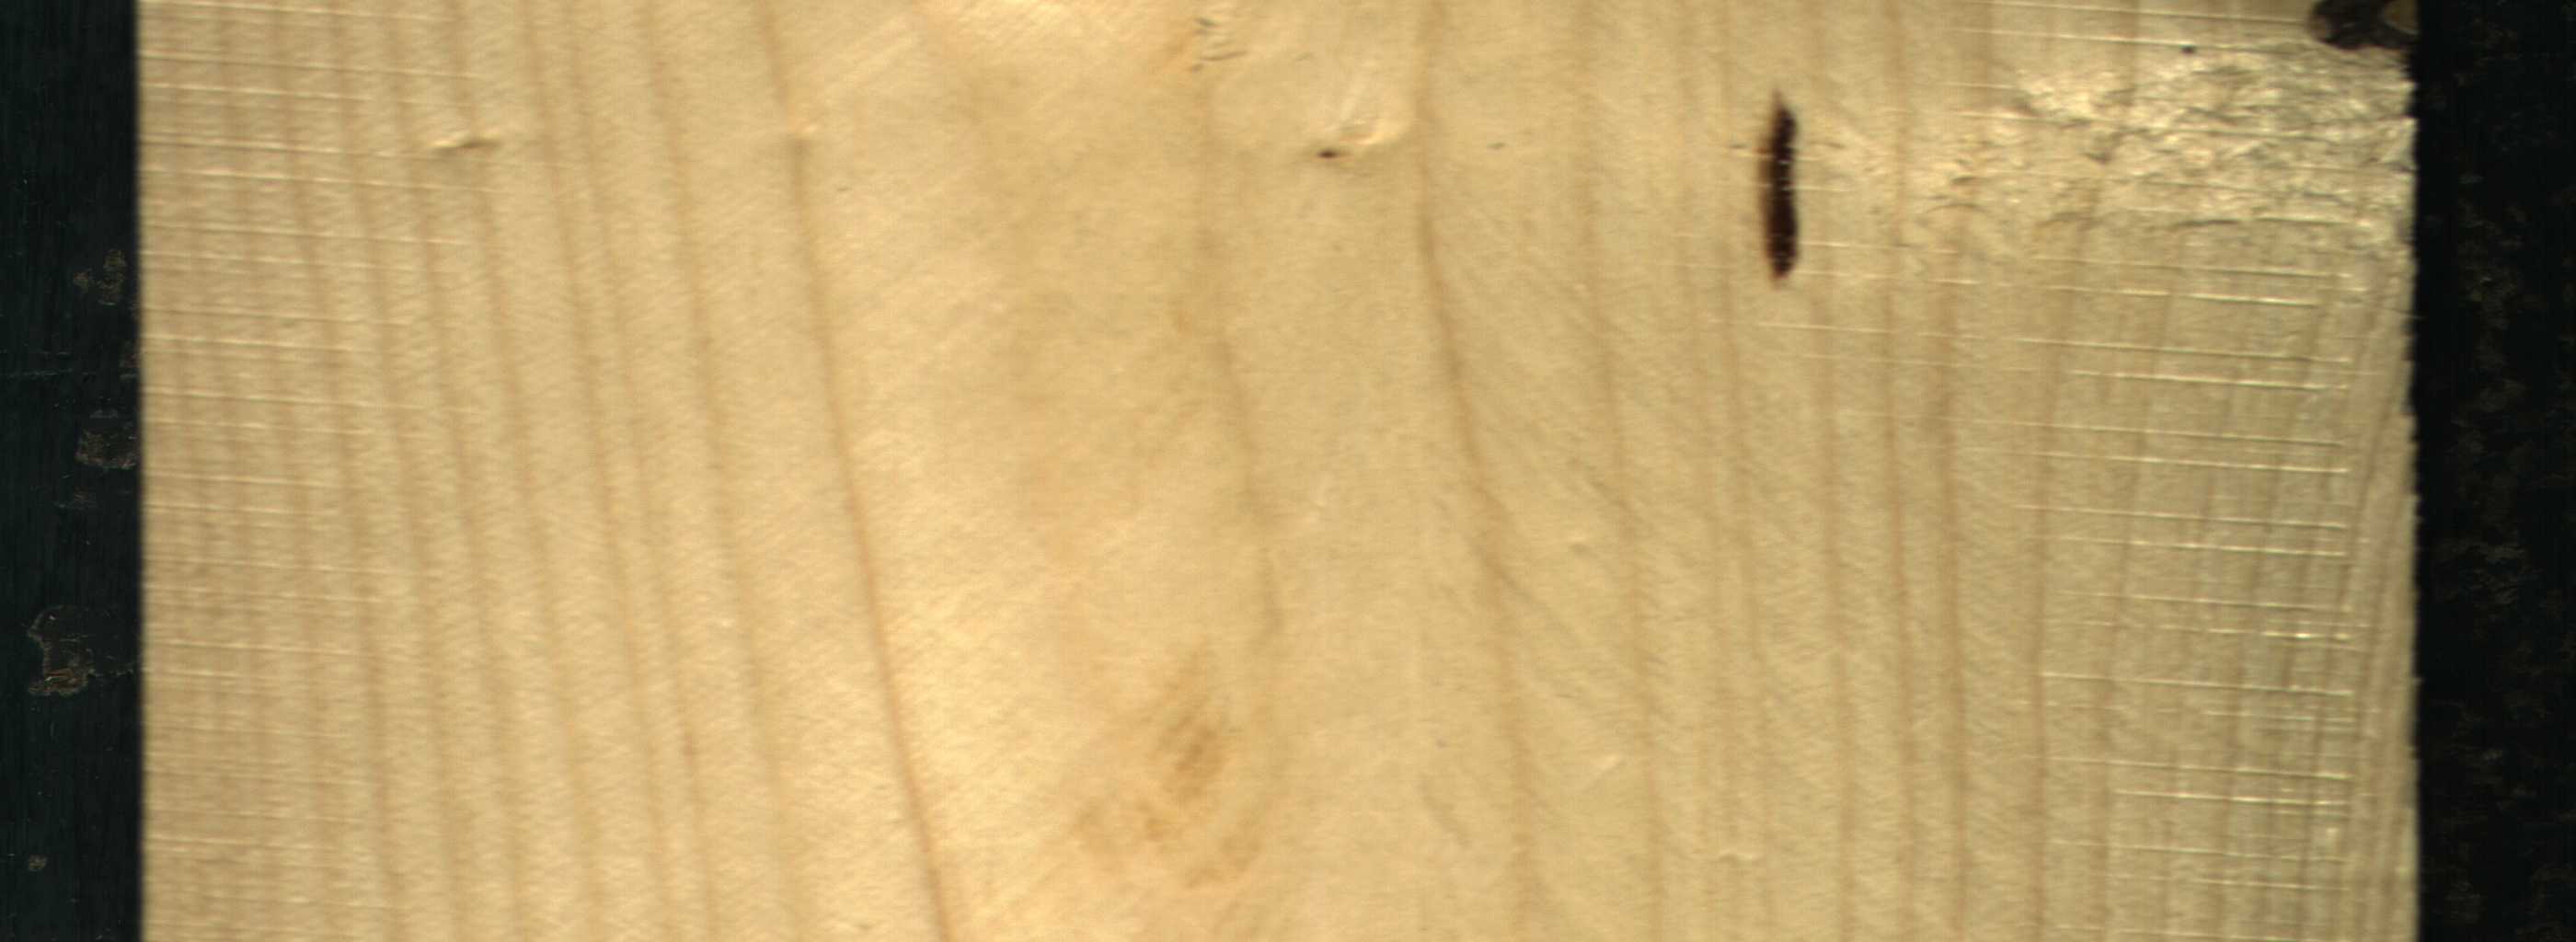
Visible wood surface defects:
resin
Dead_Knot